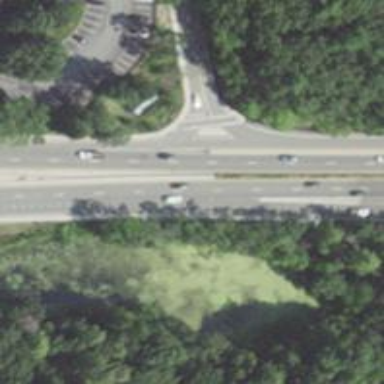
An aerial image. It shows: Trunk highway.